The plot shows how the frequency content of a bearing vibration signal evolves over time (STFT spectrogram). Classify the bearing condition as one of: normal, inner_race, outer_race, ball.
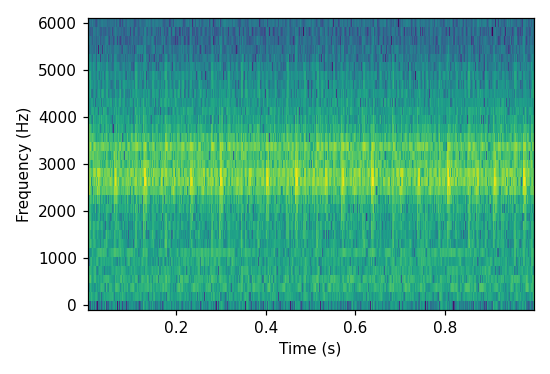
Answer: outer_race